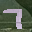
Label: 7